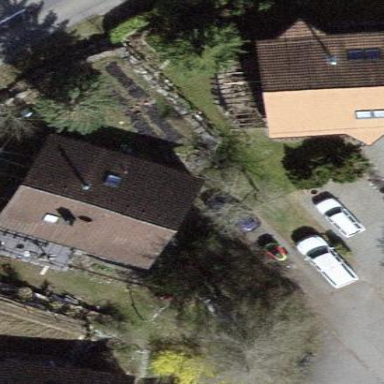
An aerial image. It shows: Simple and straightforward house.